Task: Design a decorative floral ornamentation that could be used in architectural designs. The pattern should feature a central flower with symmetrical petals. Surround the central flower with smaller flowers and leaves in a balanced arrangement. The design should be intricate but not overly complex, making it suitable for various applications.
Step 385:
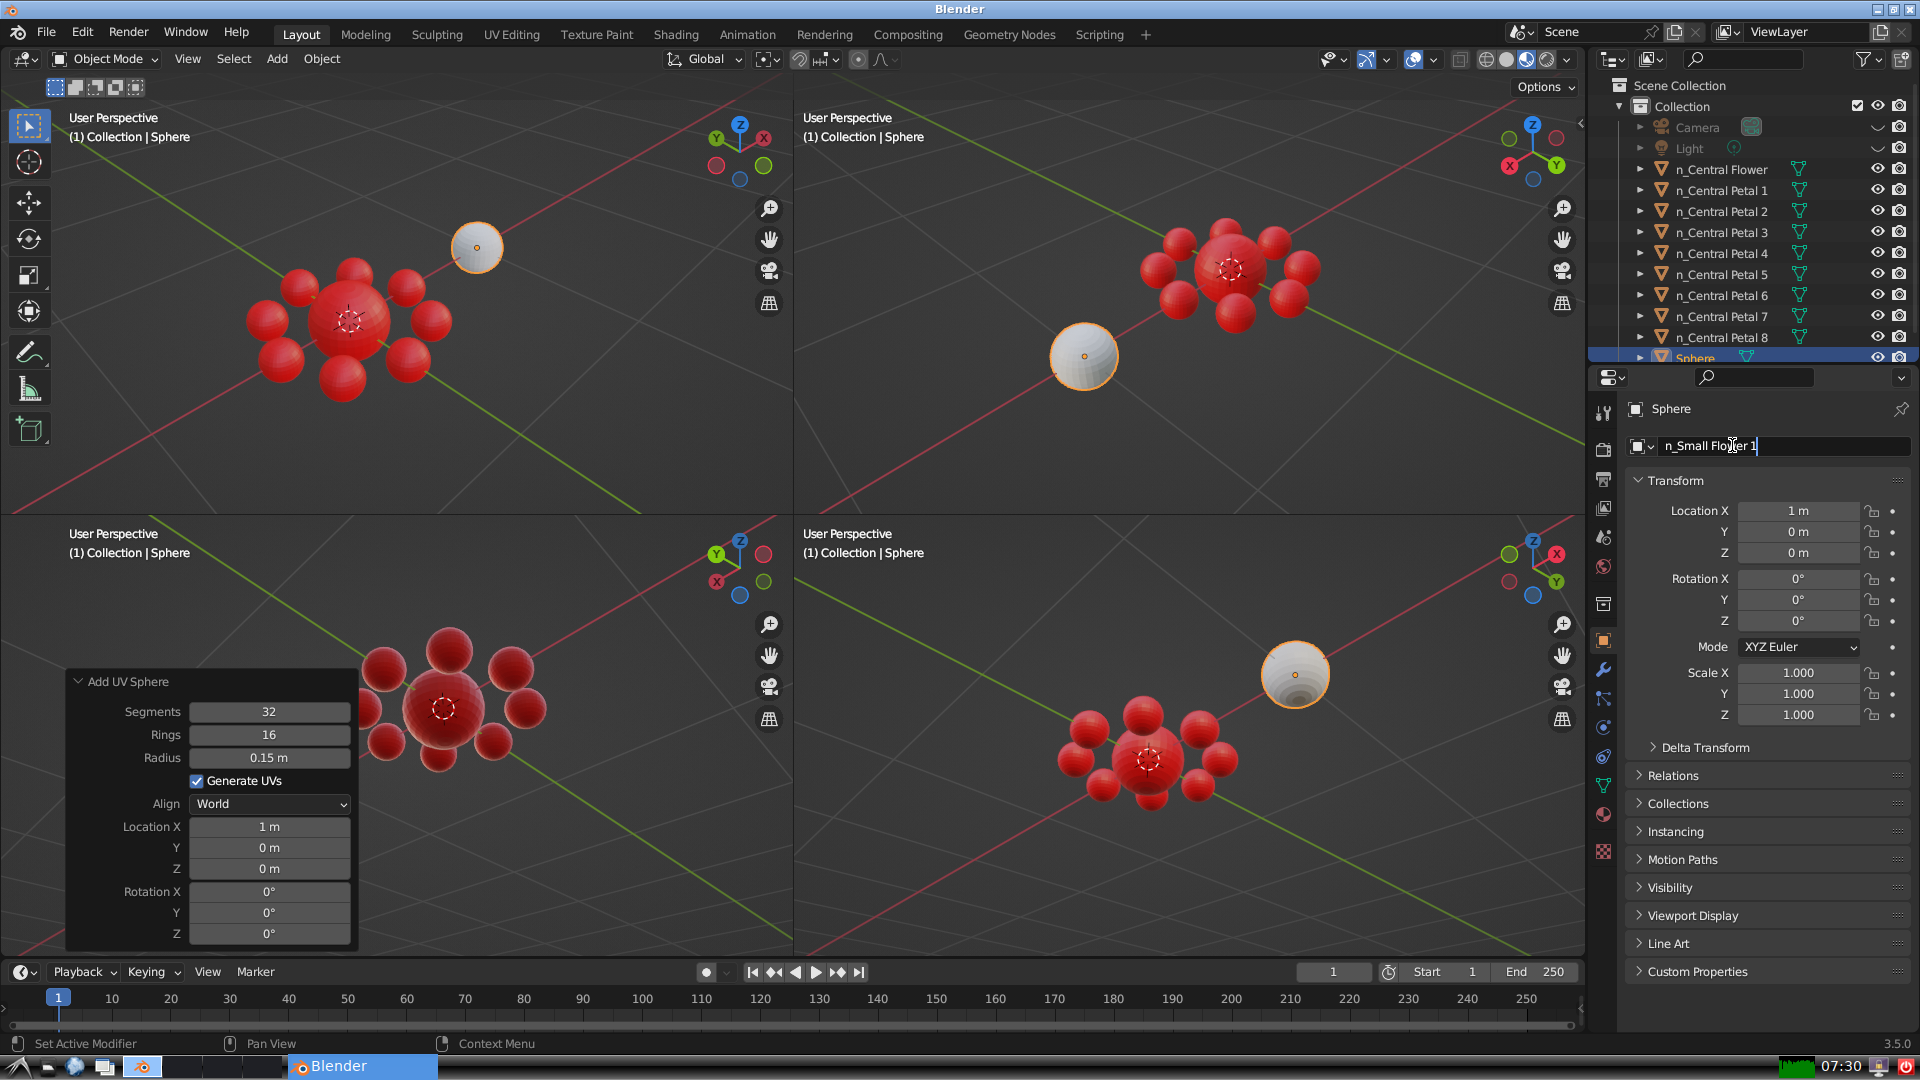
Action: {"key_press": ['Return']}